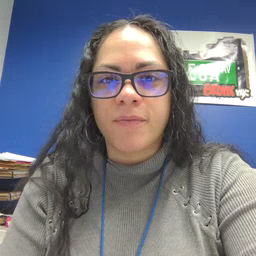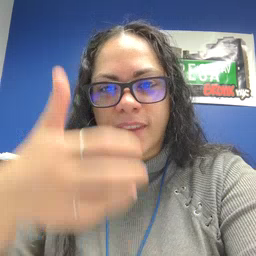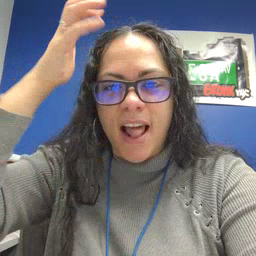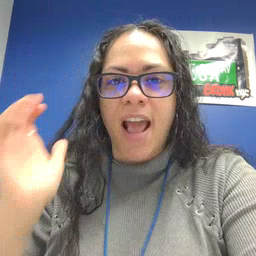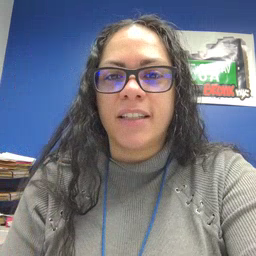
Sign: lion